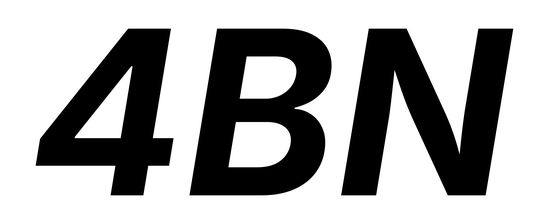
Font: Inter-Italic_Bold_Italic